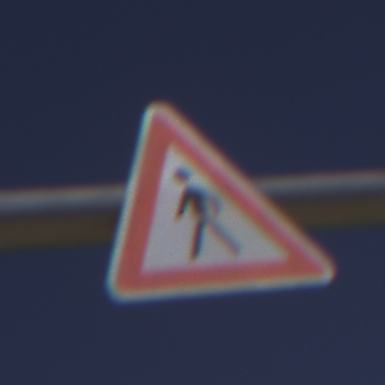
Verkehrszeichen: FussgaengerRechts
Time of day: Midday
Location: Outdoor (Nature)
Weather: Clear
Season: NotSpecified
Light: Natural